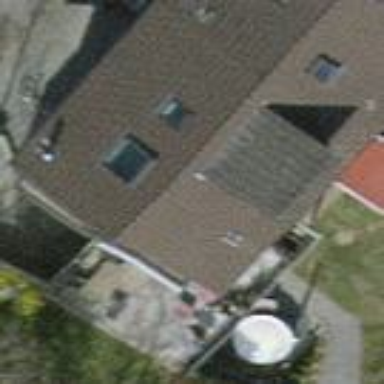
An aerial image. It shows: Semi-detached house.